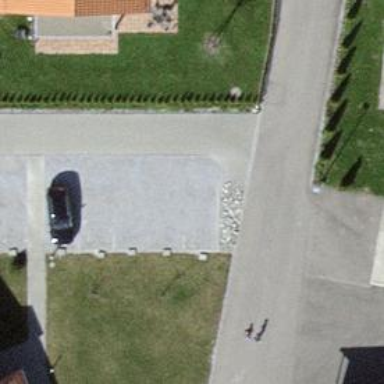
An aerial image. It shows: Parking area.